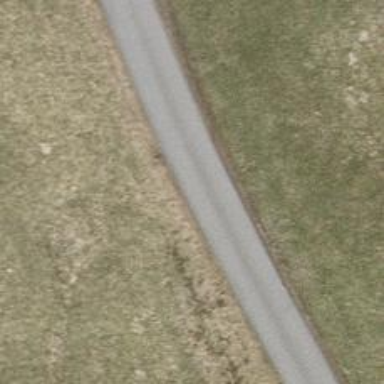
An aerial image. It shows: Unclassified road with grade 1 track type.